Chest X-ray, PA view. Patient: 54 years old, sex M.
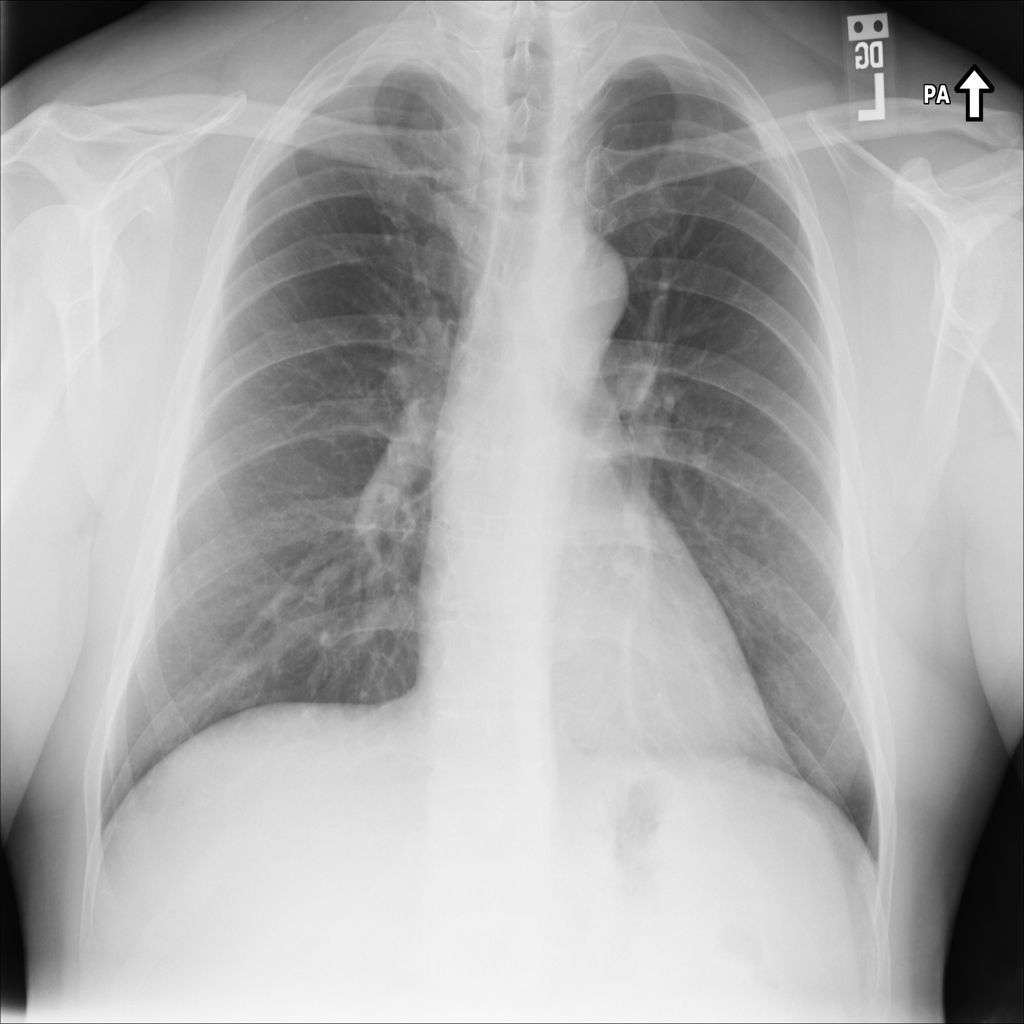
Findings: No Finding